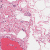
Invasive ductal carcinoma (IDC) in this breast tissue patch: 0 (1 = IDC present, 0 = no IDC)